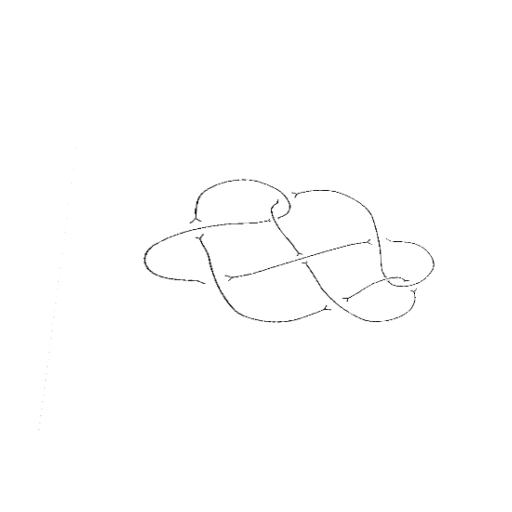
Crossing number: 9